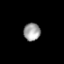
Tissue: prostate
Cell type: T cells
Senescence score: 0.7388
Nuclear area (px): 293
Mean DAPI intensity: 158.089